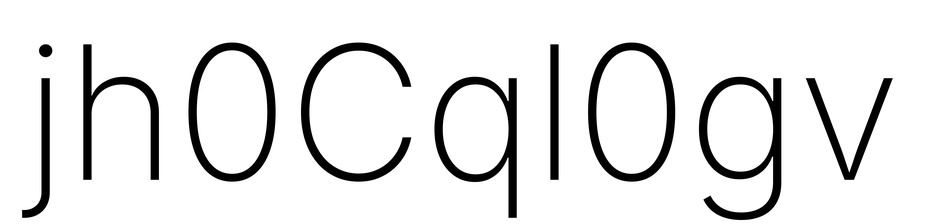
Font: Inter_ExtraLight